Question: When using an enum in C++, I like to use 'EnumName::Value' (as opposed to just 'Value'). In C++ this is either a warning or an error, depending on compiler settings.
In XCode, what's the name of the setting that will allow me to have this come up as a compiler error?

(Taking the 'ErrorLevel::' away resolves the error)
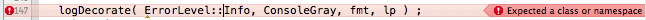
Answer: - if you use <URL>, your syntax is correct:'''
enum EnumName
{
Value
}
...
EnumName n = EnumName::Value;
'''
Also note, that if you use <URL>, you can usage of 'EnumName::Value' instead of just 'Value' by using 'enum class' instead of 'enum':'''
enum class EnumName
{
Value
}
...
EnumName n = EnumName::Value; //ok
EnumName fuuu = Value; // compilation error
'''
- otherwise, you can wrap your enum declaration with namespace'''
namespace EnumName {
enum EnumName
{
Value
}
}
...
EnumName::EnumName n = EnumName::Value;
'''